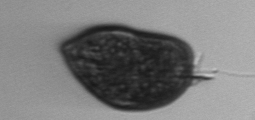
Label: Prorocentrum_micans